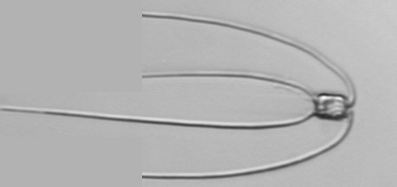
Label: Chaetoceros_peruvianis